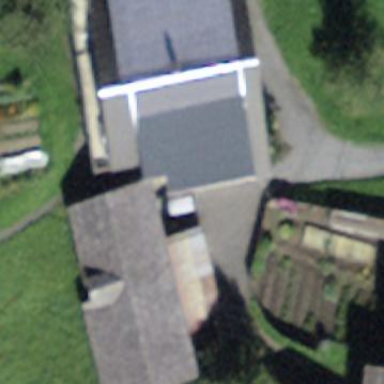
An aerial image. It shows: Rural barn.